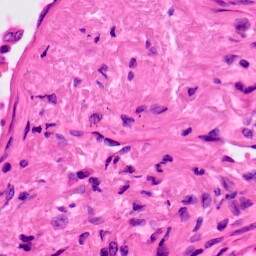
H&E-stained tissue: Lung